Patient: sex F, age 63
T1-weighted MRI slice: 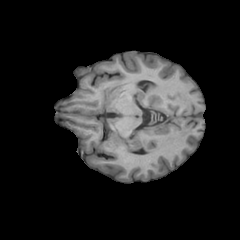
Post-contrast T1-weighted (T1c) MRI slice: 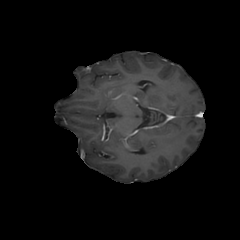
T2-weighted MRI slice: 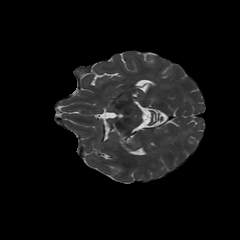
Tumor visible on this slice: no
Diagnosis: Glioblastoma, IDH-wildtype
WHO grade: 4